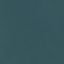
Label: SeaLake